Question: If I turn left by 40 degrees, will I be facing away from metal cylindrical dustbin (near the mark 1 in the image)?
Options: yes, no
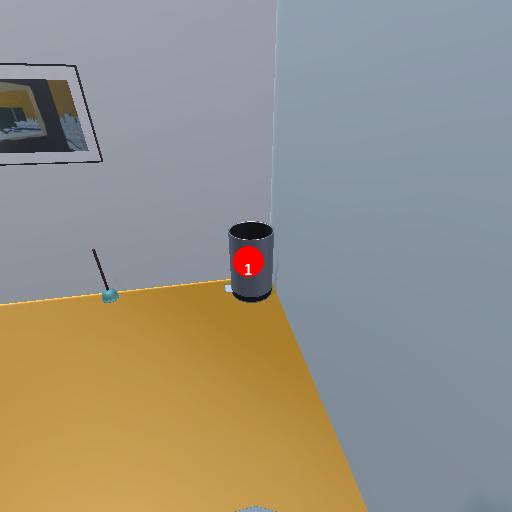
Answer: yes